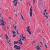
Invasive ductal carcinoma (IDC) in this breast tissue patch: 0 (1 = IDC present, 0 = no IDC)